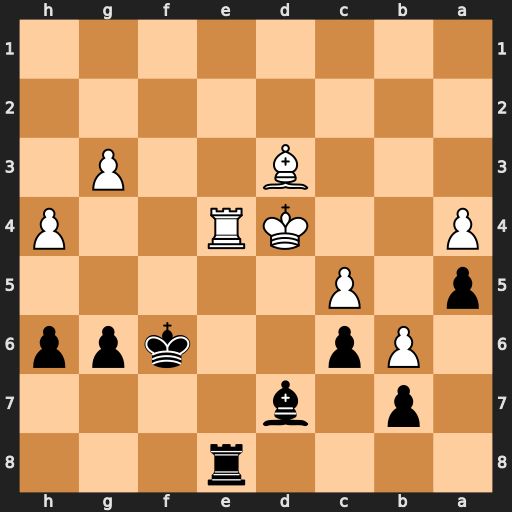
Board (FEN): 4r3/1p1b4/1Pp2kpp/p1P5/P2KR2P/3B2P1/8/8
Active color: b
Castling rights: -
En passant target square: -
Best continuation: Rd8 Ke3 Bf5